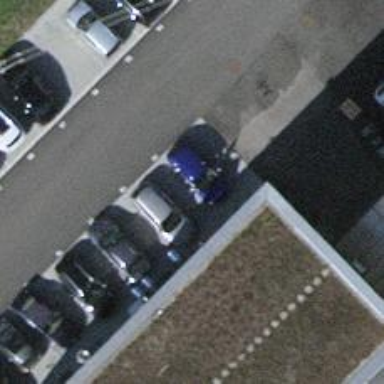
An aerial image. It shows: Charging station.